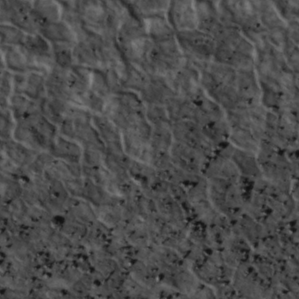
Label: non_frost